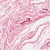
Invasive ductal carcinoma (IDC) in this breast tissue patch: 0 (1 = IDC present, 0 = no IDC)